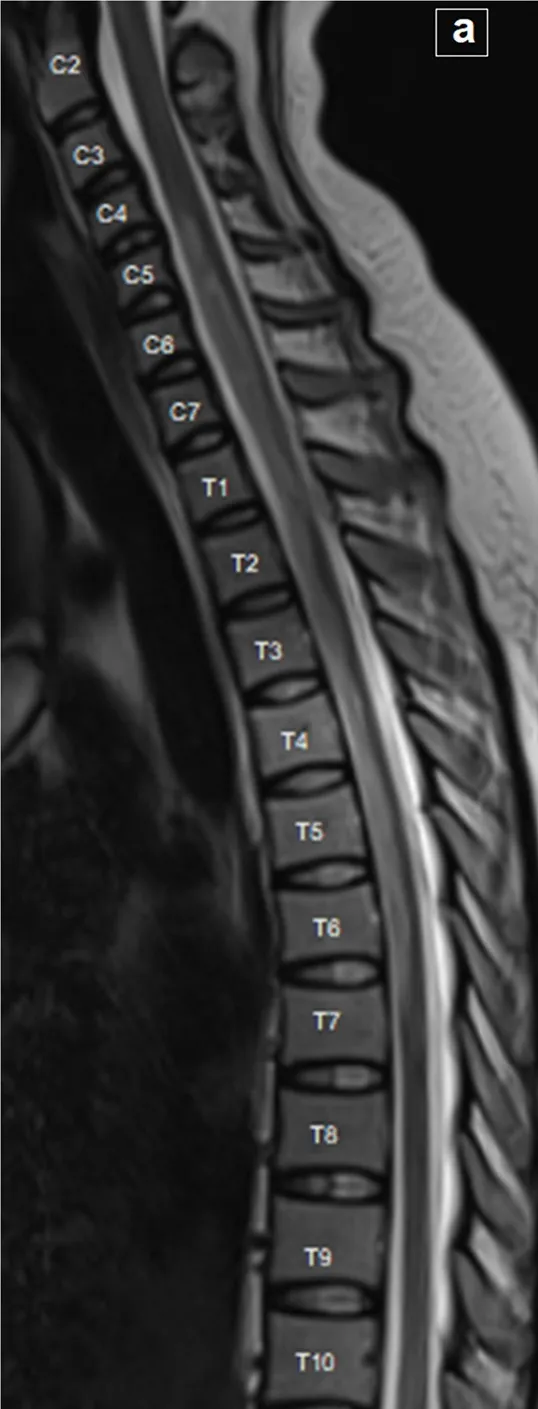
MRI of the spine. (a) Sagittal T2-weighted image of the whole spine shows extensive long hyperintense signal extending from C5 to T7, associated with mild cord swelling.
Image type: radiology (mri)